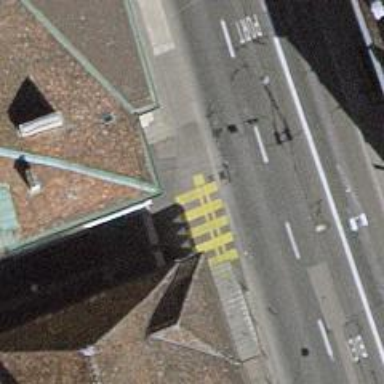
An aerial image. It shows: Uncontrolled zebra crossing on the road.